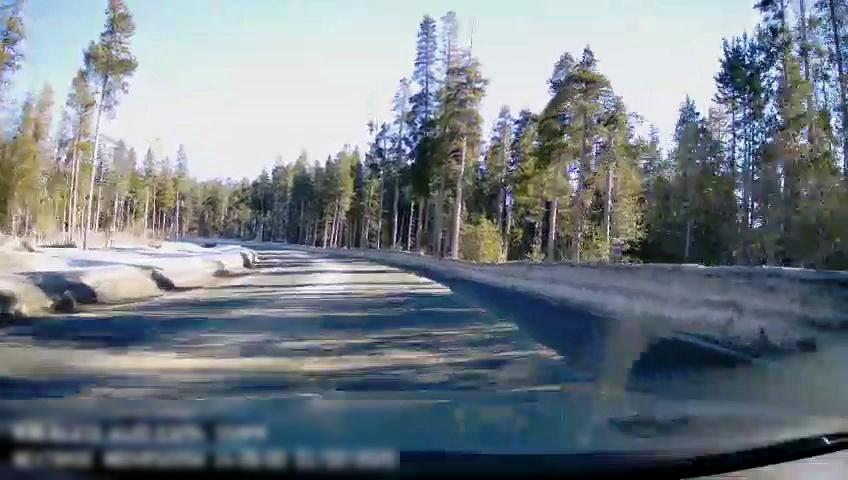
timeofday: Day
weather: Snowy
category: Drivable Space